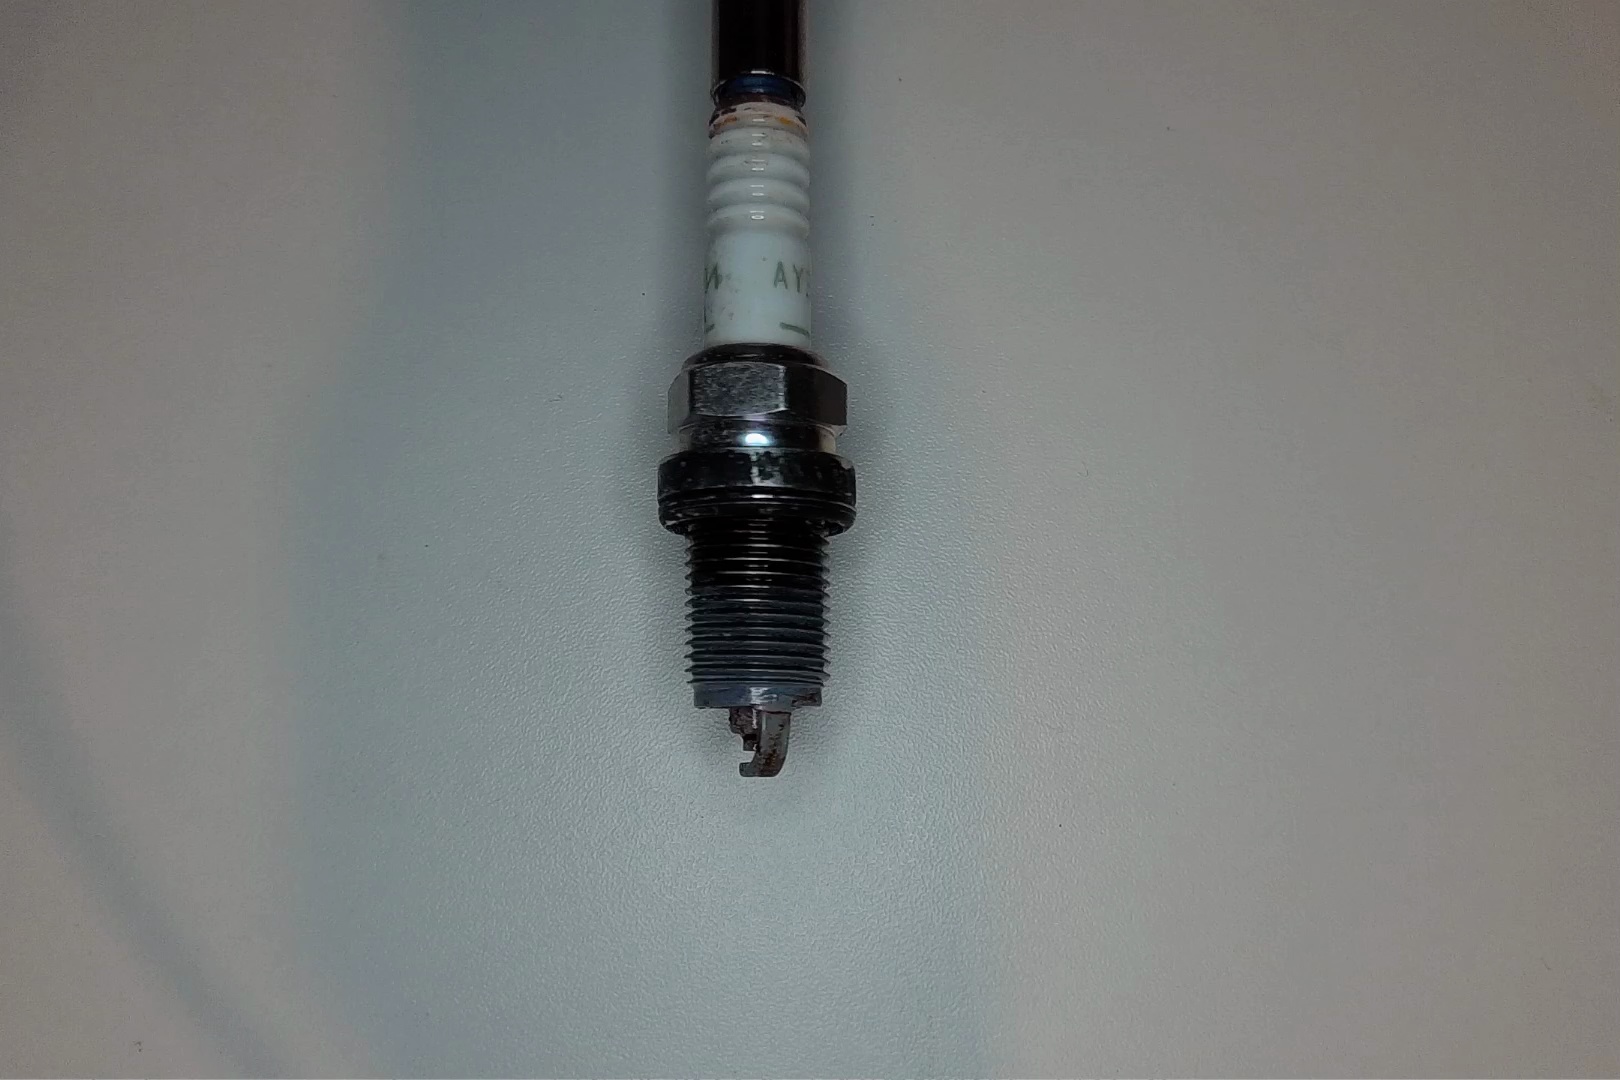
Label: anomaly